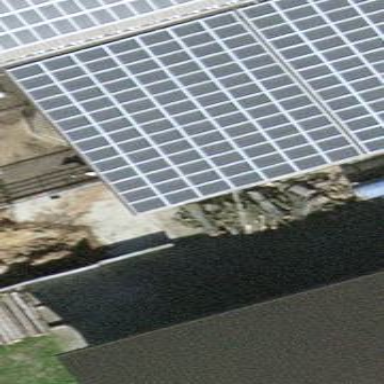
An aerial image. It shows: Solar photovoltaic panel generator producing electricity as small installation.